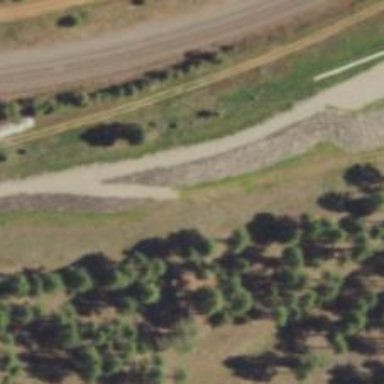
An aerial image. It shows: Track road with grade2 tracktype and embankment.